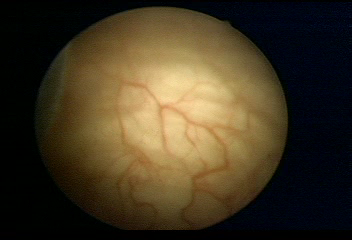
Modality: WLC
Class: Normal mucosa
Bladder cancer association: No